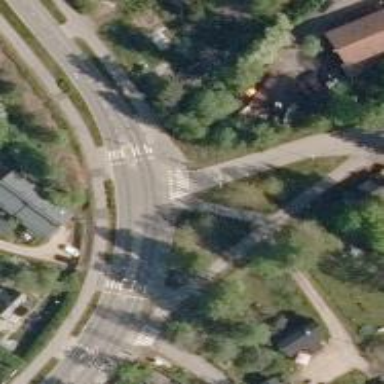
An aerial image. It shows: Road with "give way" sign.